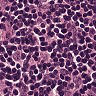
Metastatic tissue present: no